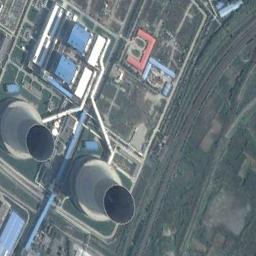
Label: thermal_power_station